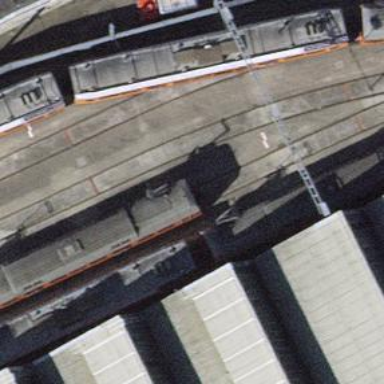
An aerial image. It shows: Railway yard with one track. The railway is electrified with contact line.